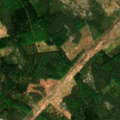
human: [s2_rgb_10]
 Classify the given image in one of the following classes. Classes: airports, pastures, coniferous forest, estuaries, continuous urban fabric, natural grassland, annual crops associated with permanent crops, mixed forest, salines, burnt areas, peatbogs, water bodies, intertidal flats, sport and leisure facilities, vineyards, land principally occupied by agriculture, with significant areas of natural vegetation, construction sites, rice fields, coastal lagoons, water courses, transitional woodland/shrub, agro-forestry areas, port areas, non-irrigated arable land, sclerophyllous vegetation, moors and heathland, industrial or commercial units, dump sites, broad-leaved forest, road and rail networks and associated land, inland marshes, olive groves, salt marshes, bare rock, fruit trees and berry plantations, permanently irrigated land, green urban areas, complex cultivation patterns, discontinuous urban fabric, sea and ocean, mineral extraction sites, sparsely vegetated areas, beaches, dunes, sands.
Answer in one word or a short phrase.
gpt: coniferous forest, mixed forest, transitional woodland/shrub